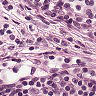
Metastatic tissue present: no